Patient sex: M
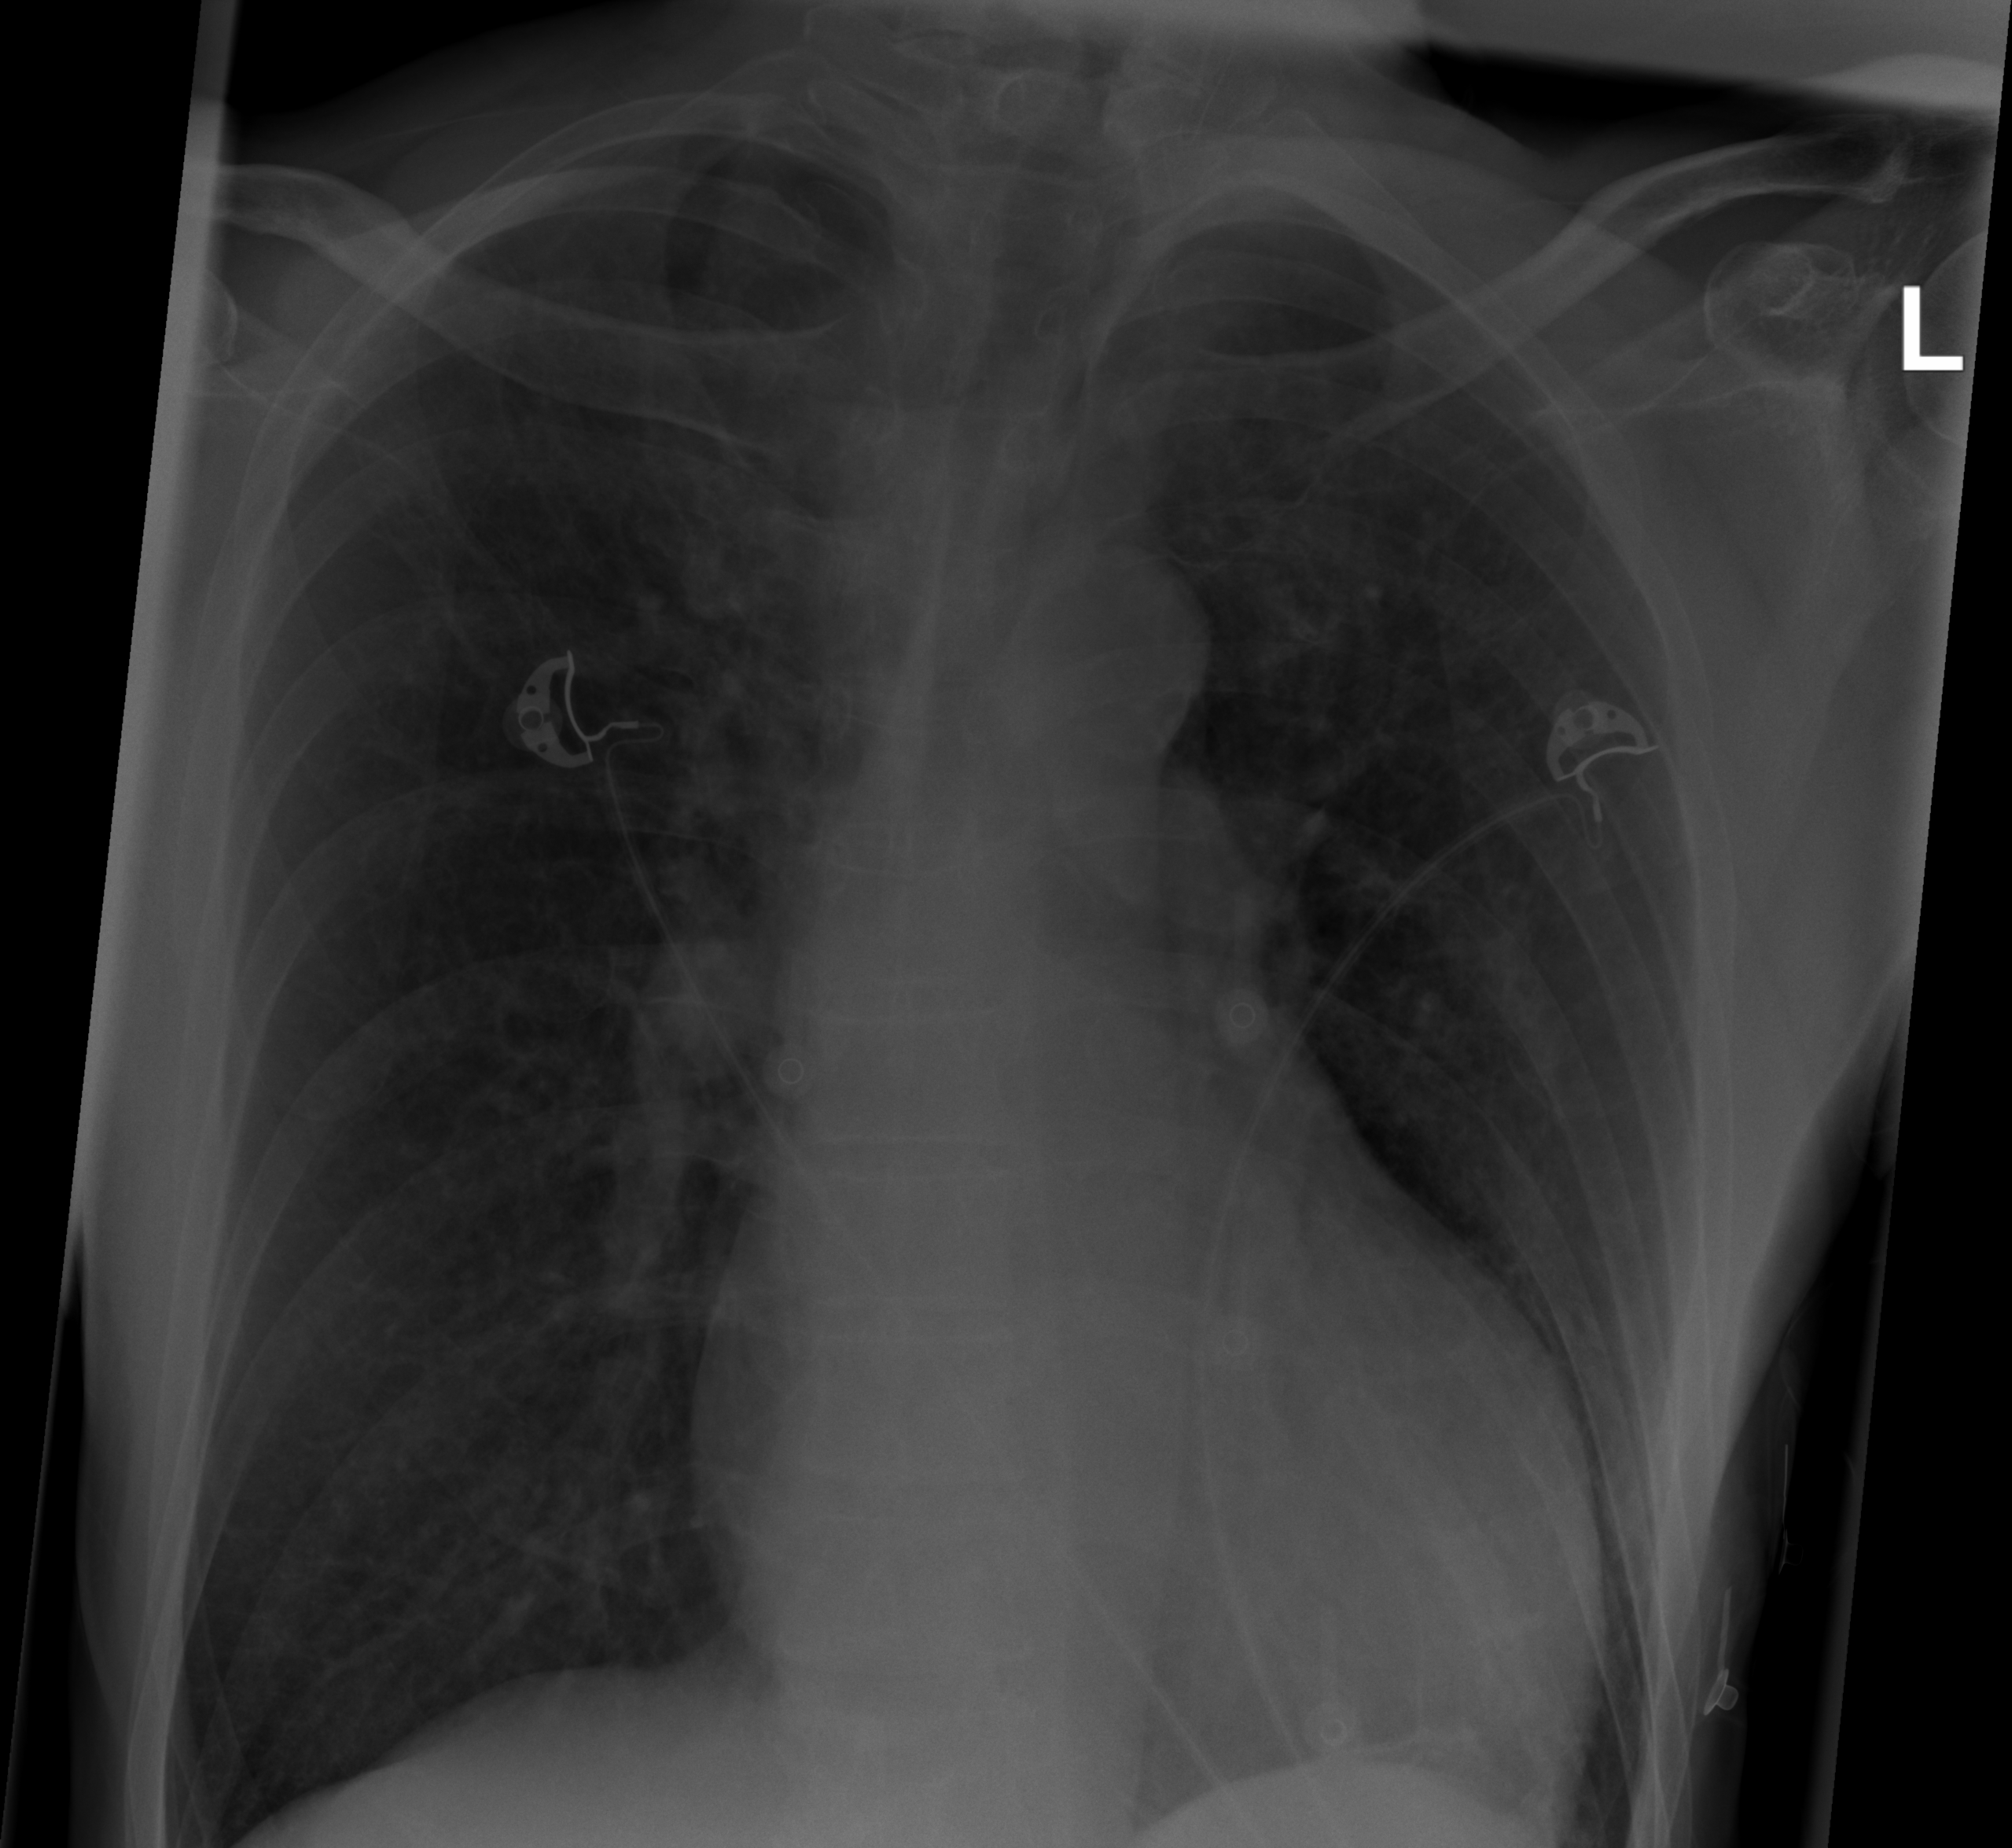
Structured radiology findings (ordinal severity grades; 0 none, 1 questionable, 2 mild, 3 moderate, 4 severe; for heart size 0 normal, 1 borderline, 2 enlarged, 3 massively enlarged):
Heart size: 2
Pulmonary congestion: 2
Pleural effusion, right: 0
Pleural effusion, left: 0
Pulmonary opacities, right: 2
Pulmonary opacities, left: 0
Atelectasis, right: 2
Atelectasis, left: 0